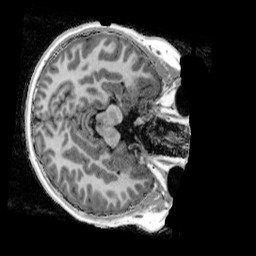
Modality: UNIT1_denoised
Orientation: axial
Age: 11
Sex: male
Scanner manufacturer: siemens
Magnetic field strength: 3 T
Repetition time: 4 s
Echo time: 0.00303 s